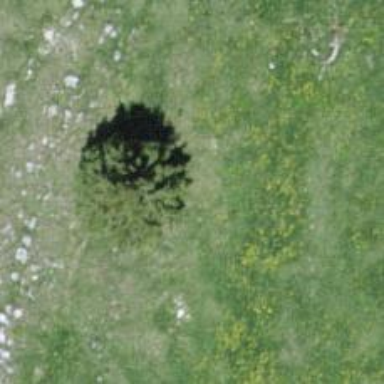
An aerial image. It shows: Needle-leaved tree in natural setting.